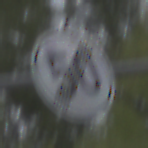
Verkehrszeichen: EndeGeschwindigkeit50
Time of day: Midday
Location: Outdoor (Suburban)
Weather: Overcast
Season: NotSpecified
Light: Natural